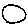
Label: circle